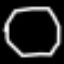
Label: octagon